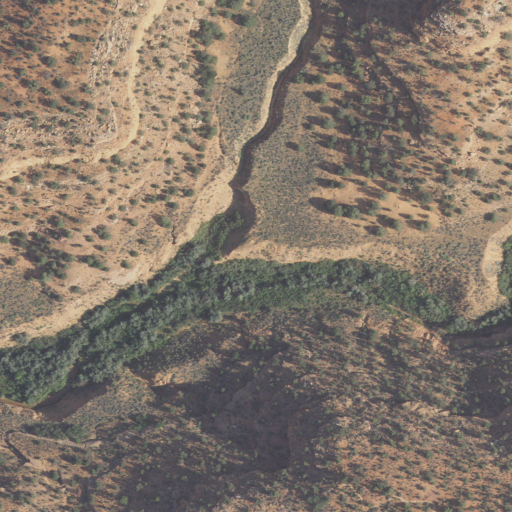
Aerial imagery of valley in Utah named Center Canyon containing shrub, woody wetlands, herbaceous wetlands, and evergreen forest